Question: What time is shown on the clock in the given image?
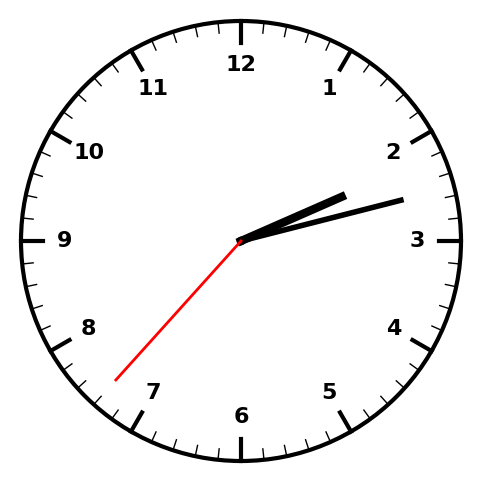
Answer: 02:12:37